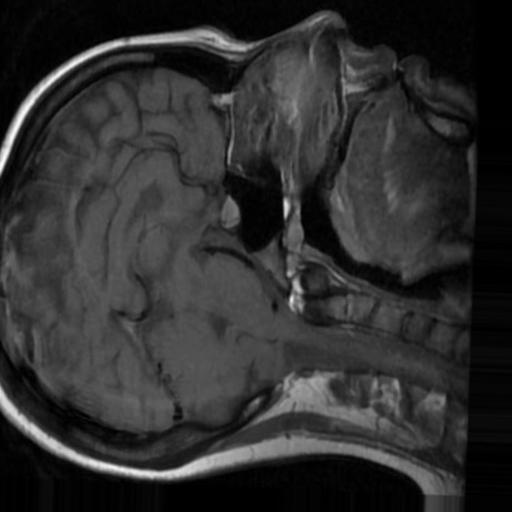
Label: brain_tumor